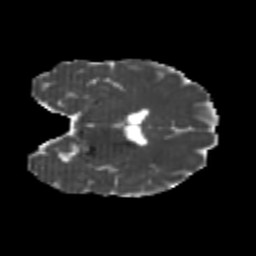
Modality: MD
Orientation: coronal
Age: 24
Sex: male
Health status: healthy
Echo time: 0.074 s